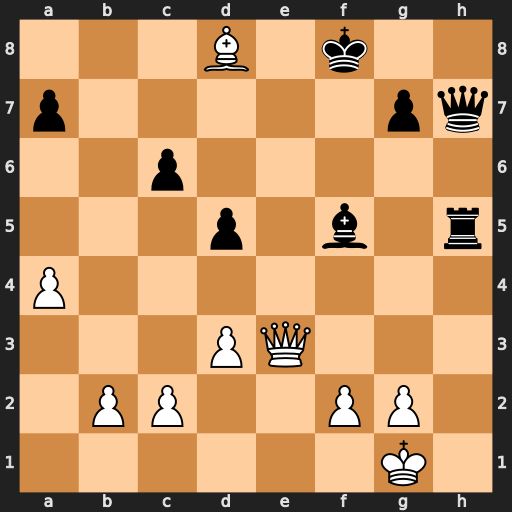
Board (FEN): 3B1k2/p5pq/2p5/3p1b1r/P7/3PQ3/1PP2PP1/6K1
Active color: w
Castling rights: -
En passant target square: -
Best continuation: Qe7+ Kg8 Qe8#